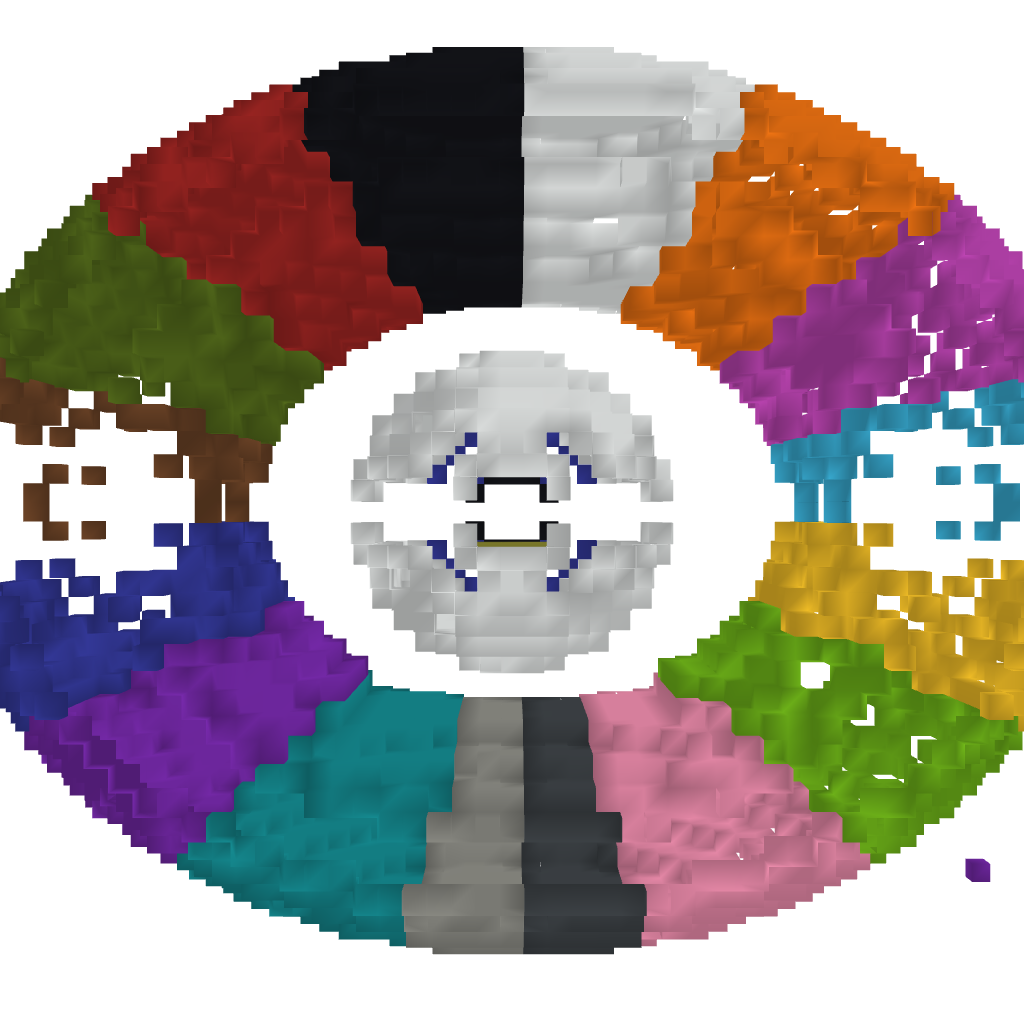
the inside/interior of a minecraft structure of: Colored Eye